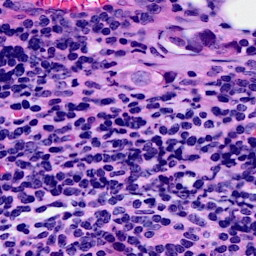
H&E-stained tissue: Breast